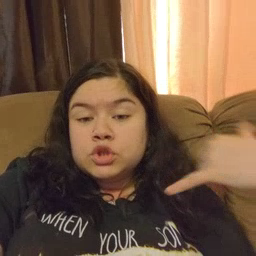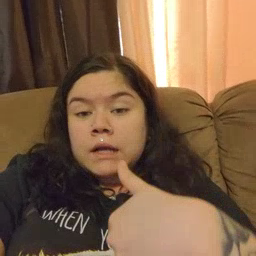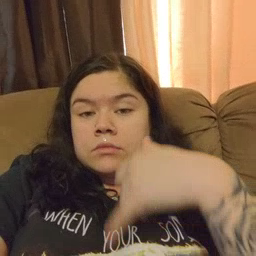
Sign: jacket